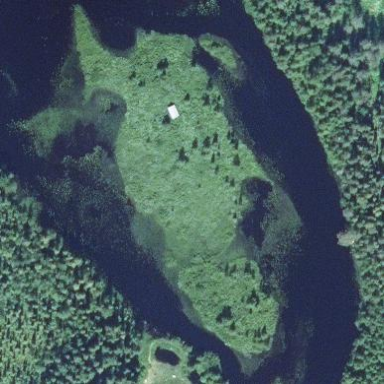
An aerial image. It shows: Islet surrounded by woodland.